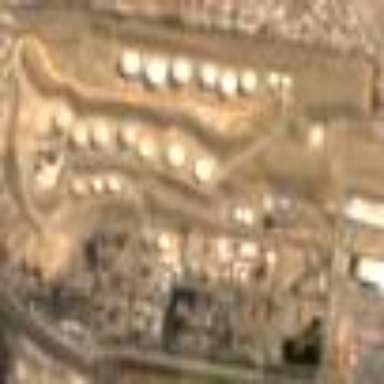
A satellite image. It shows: Industrial area with refinery.